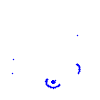
Particle: proton